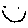
Label: smiley face